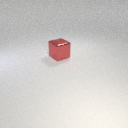
large red metal cube